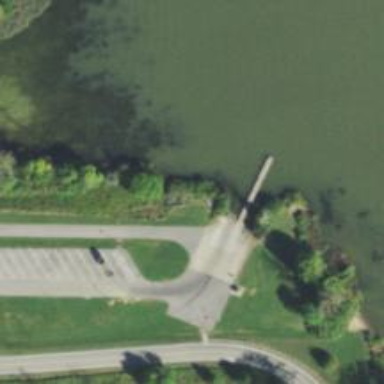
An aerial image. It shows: Slipway on service road for leisure land activities.